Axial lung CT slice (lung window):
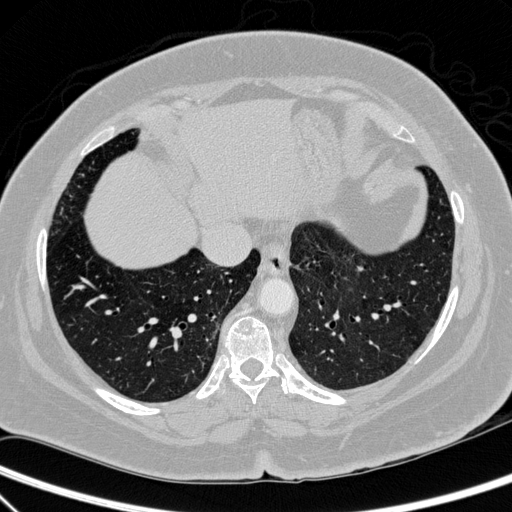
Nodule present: yes
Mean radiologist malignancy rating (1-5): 2